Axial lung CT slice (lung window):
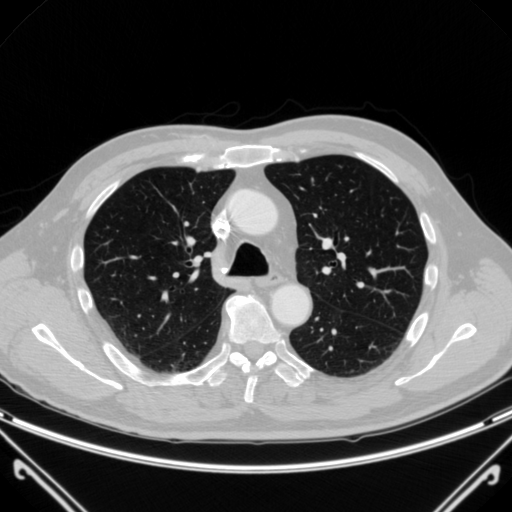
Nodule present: no